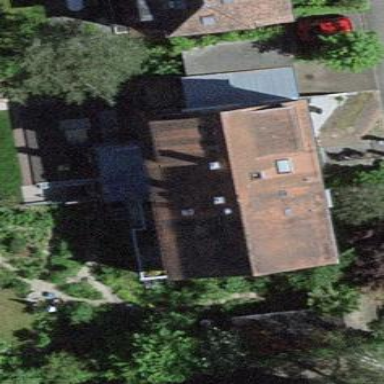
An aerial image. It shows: Building.